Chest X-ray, PA view. Patient: 34 years old, sex M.
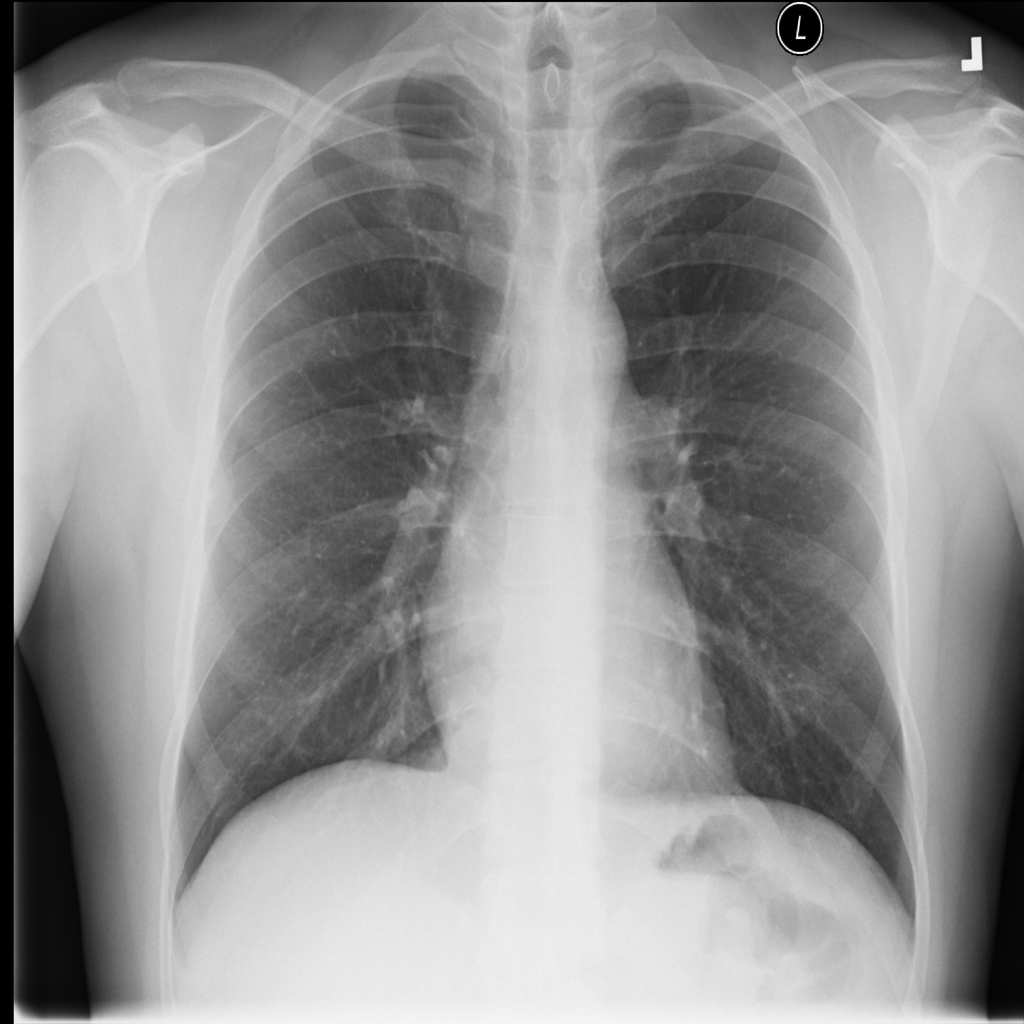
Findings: No Finding